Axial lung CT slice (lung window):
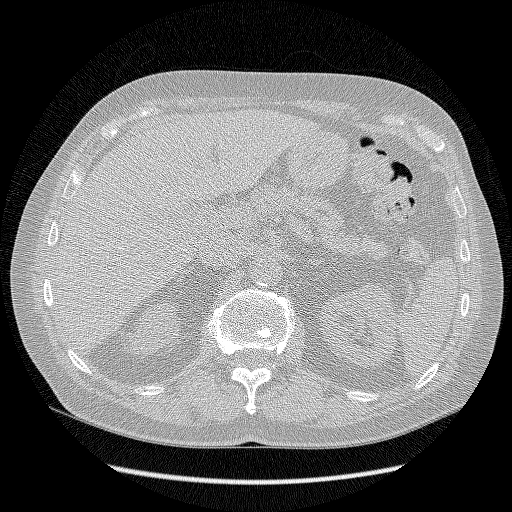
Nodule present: no